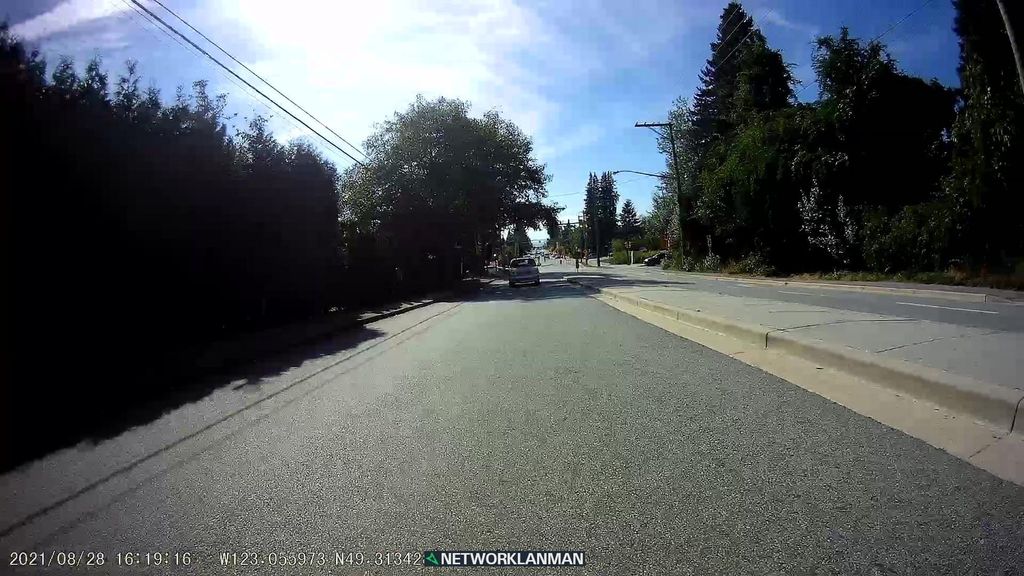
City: vancouver